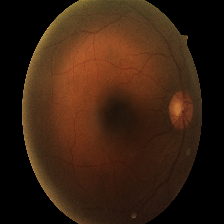
Diabetic retinopathy grade: Moderate